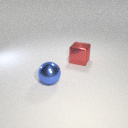
large red metal cube behind large blue metal sphere